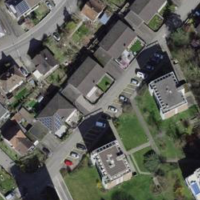
EUNIS habitat code: 54
Species observed at this site:
Geranium sanguineum